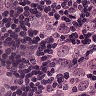
Metastatic tissue present: yes